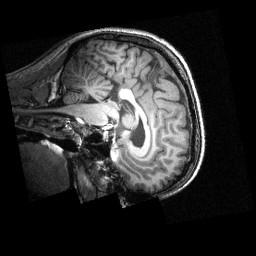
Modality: T1w
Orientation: sagittal
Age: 27
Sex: male
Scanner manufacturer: siemens
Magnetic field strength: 3.951 T
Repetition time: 1.5 s
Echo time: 0.00339 s